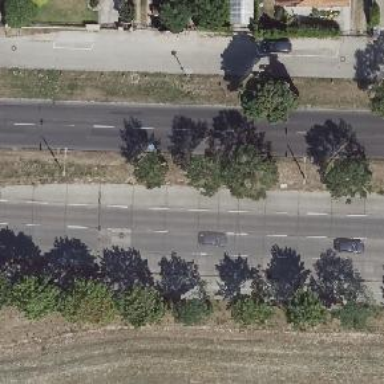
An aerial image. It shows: Beautiful avenue lined with deciduous broadleaved trees.